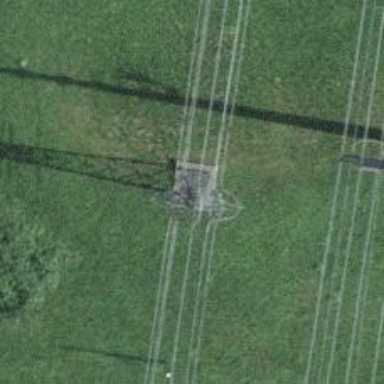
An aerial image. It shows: Power tower.